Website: walmart
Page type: order-returns
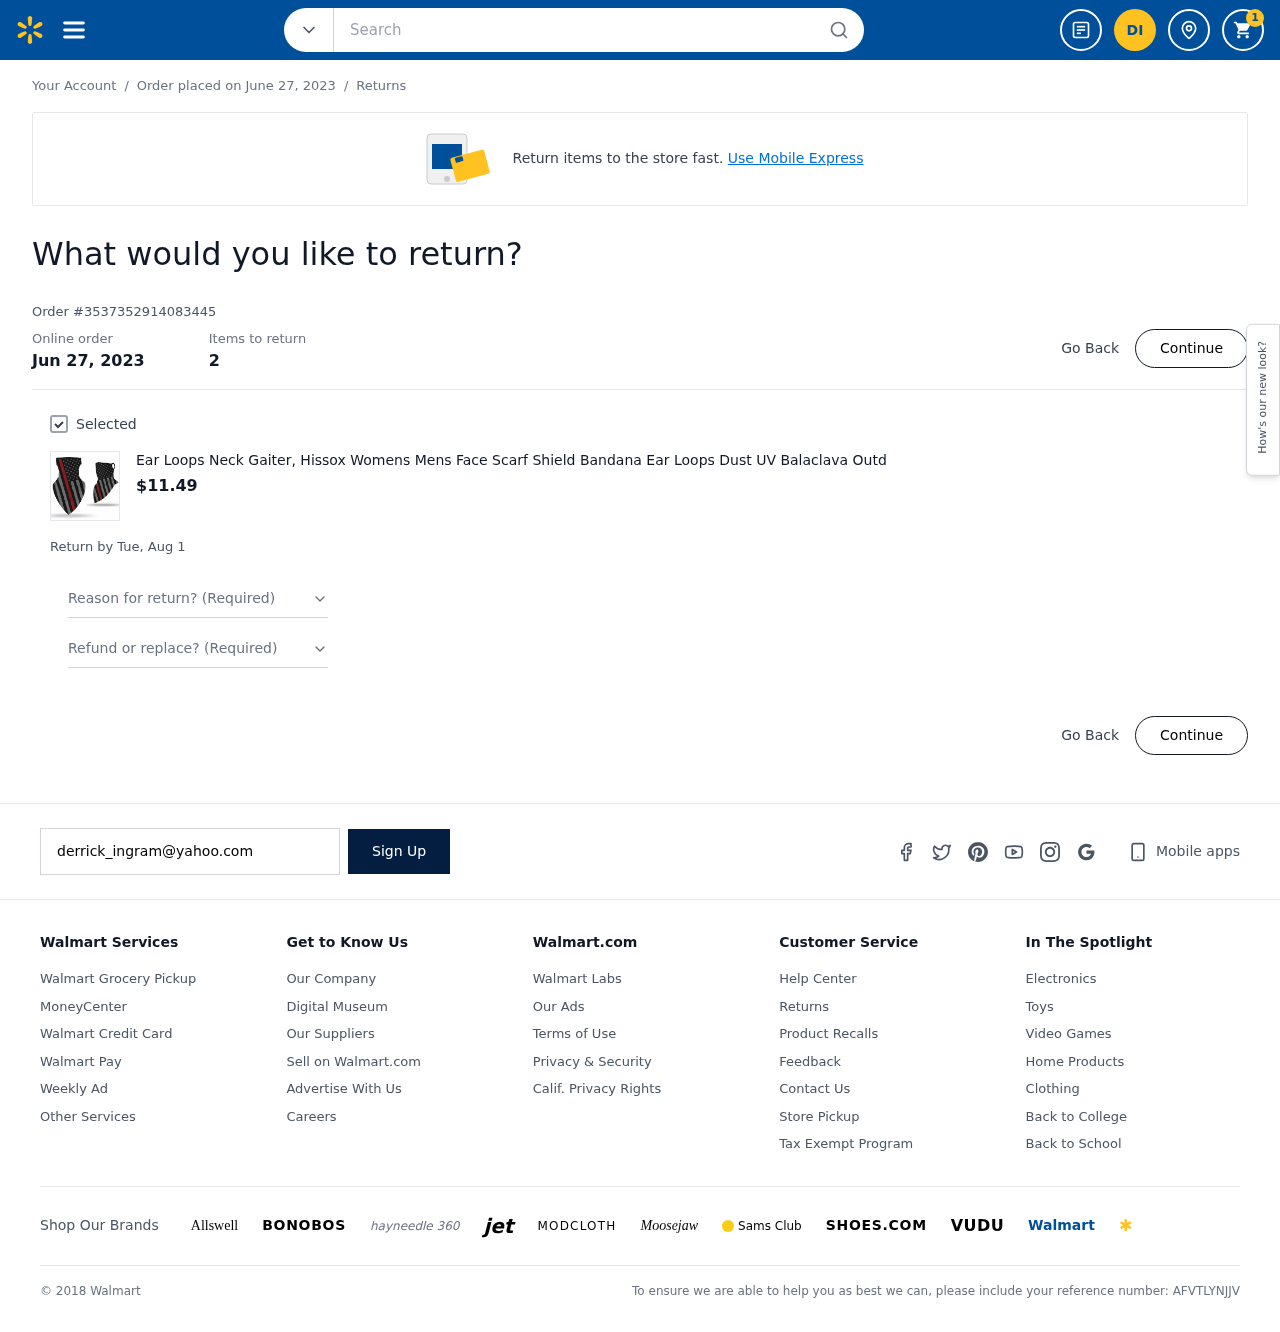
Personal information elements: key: PII_EMAIL
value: derrick_ingram@yahoo.com
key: PII_INITIALS
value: DI
Product elements: key: PRODUCT1_NAME
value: Ear Loops Neck Gaiter, Hissox Womens Mens Face Scarf Shield Bandana Ear Loops Dust UV Balaclava Outd
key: PRODUCT1_PRICE
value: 11.49
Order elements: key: ORDER_NUM_ITEMS
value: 1
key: ORDER_DATE
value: Order placed on June 27, 2023
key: ORDER_DATE
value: Jun 27, 2023
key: ORDER_ID
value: Order #3537352914083445
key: ORDER_NUM_ITEMS
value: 2
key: ORDER_RETURN_BY_DATE
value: Return by Tue, Aug 1
Search elements: key: HEADER_SEARCH
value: Search